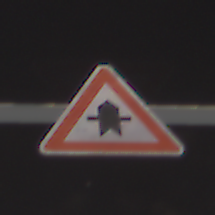
Verkehrszeichen: Vorfahrt
Umgebung: Outdoor, Urban
Tageszeit: Night
Wetter: PartlyCloudy
Licht: Artificial
Jahreszeit: NotSpecified
Kontrast: HighContrast